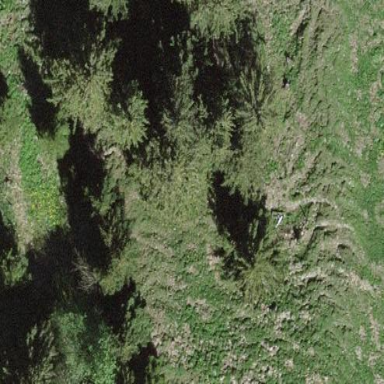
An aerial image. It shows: Forest area.